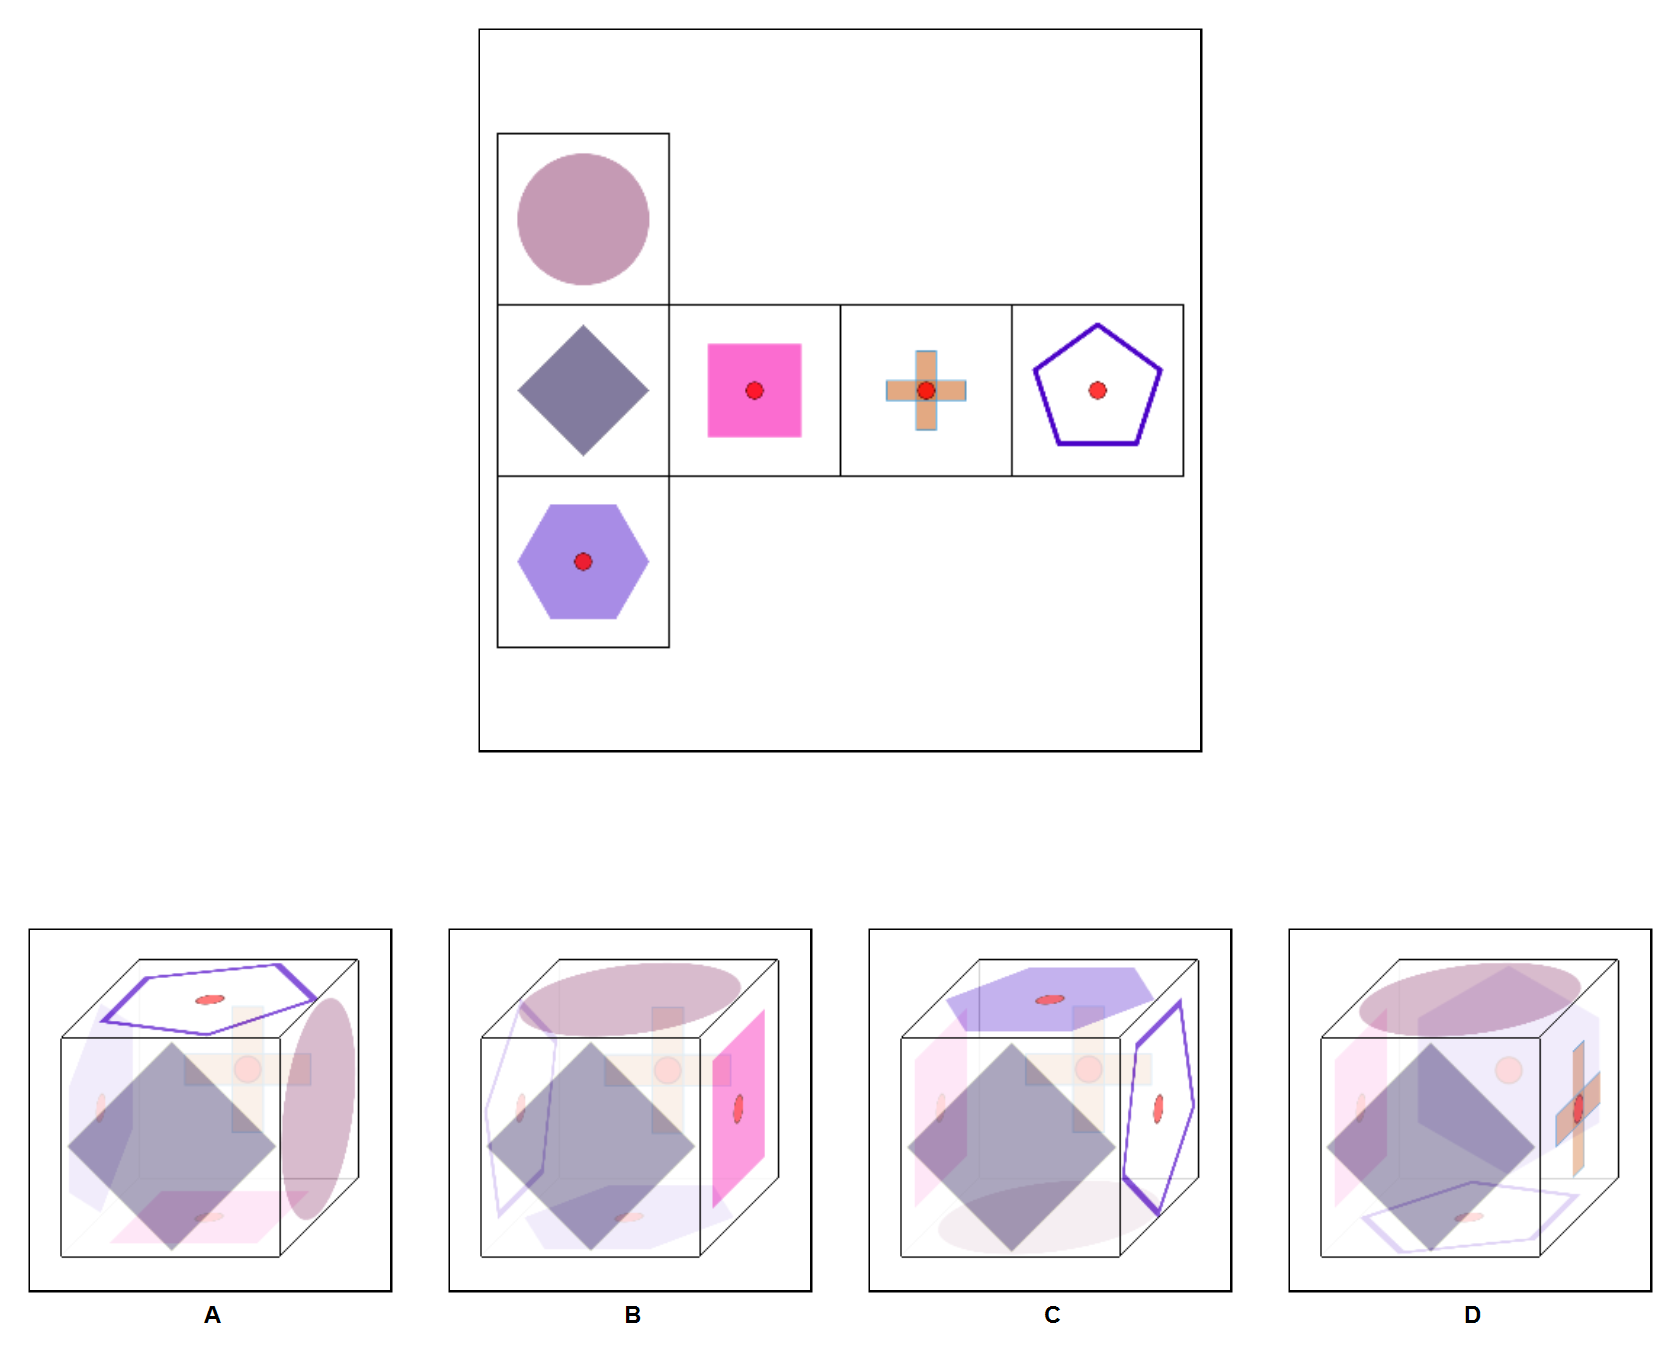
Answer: D